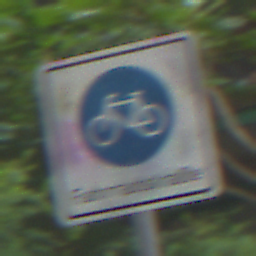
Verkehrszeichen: BeginnFahrradstrasse
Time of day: MorningAfternoon
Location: Outdoor (Urban)
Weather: Overcast
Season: NotSpecified
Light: Natural